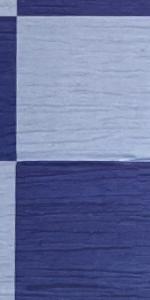
Label: Empty